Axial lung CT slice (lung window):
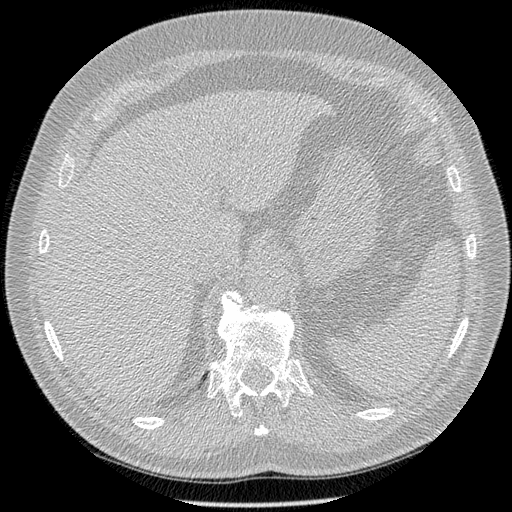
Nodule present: no